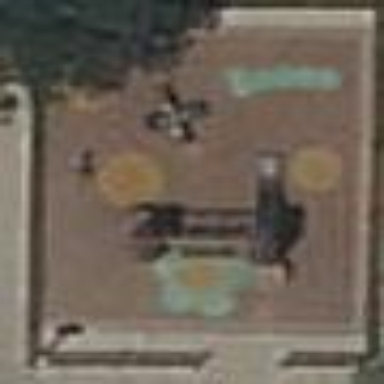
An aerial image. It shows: Playground area for leisure activities on the land.